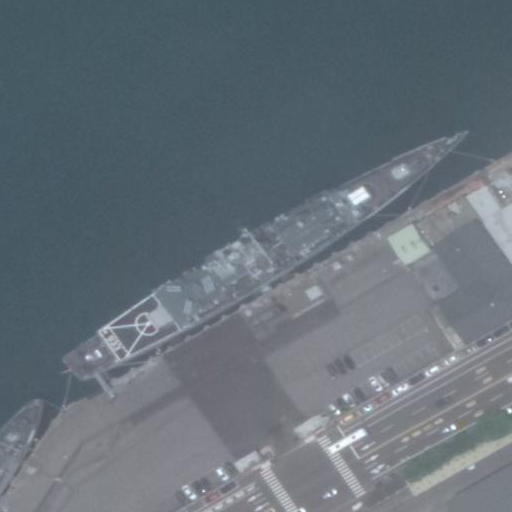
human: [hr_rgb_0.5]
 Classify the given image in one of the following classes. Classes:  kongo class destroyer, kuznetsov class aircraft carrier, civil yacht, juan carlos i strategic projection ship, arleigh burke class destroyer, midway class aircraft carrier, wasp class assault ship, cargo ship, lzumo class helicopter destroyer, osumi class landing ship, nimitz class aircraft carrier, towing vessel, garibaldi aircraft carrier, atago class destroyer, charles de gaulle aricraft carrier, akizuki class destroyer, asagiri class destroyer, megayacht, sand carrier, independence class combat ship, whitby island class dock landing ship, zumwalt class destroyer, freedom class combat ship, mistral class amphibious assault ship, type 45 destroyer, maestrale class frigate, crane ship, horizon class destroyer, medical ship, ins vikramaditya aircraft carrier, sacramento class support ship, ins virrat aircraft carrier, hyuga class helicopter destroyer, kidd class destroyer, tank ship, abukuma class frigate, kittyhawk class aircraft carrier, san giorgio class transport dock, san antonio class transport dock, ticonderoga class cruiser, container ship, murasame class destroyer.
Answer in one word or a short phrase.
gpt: Kidd class destroyer